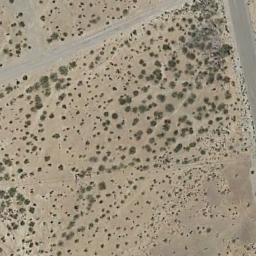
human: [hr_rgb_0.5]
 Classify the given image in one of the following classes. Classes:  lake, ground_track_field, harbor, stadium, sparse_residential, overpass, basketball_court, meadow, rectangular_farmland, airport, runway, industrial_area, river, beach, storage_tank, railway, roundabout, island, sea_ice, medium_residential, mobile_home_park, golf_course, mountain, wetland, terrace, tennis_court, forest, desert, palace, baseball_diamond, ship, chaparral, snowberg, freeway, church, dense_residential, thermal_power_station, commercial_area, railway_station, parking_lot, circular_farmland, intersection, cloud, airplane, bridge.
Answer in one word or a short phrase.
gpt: chaparral